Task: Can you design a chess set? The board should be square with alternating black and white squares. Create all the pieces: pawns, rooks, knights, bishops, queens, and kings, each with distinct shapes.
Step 430:
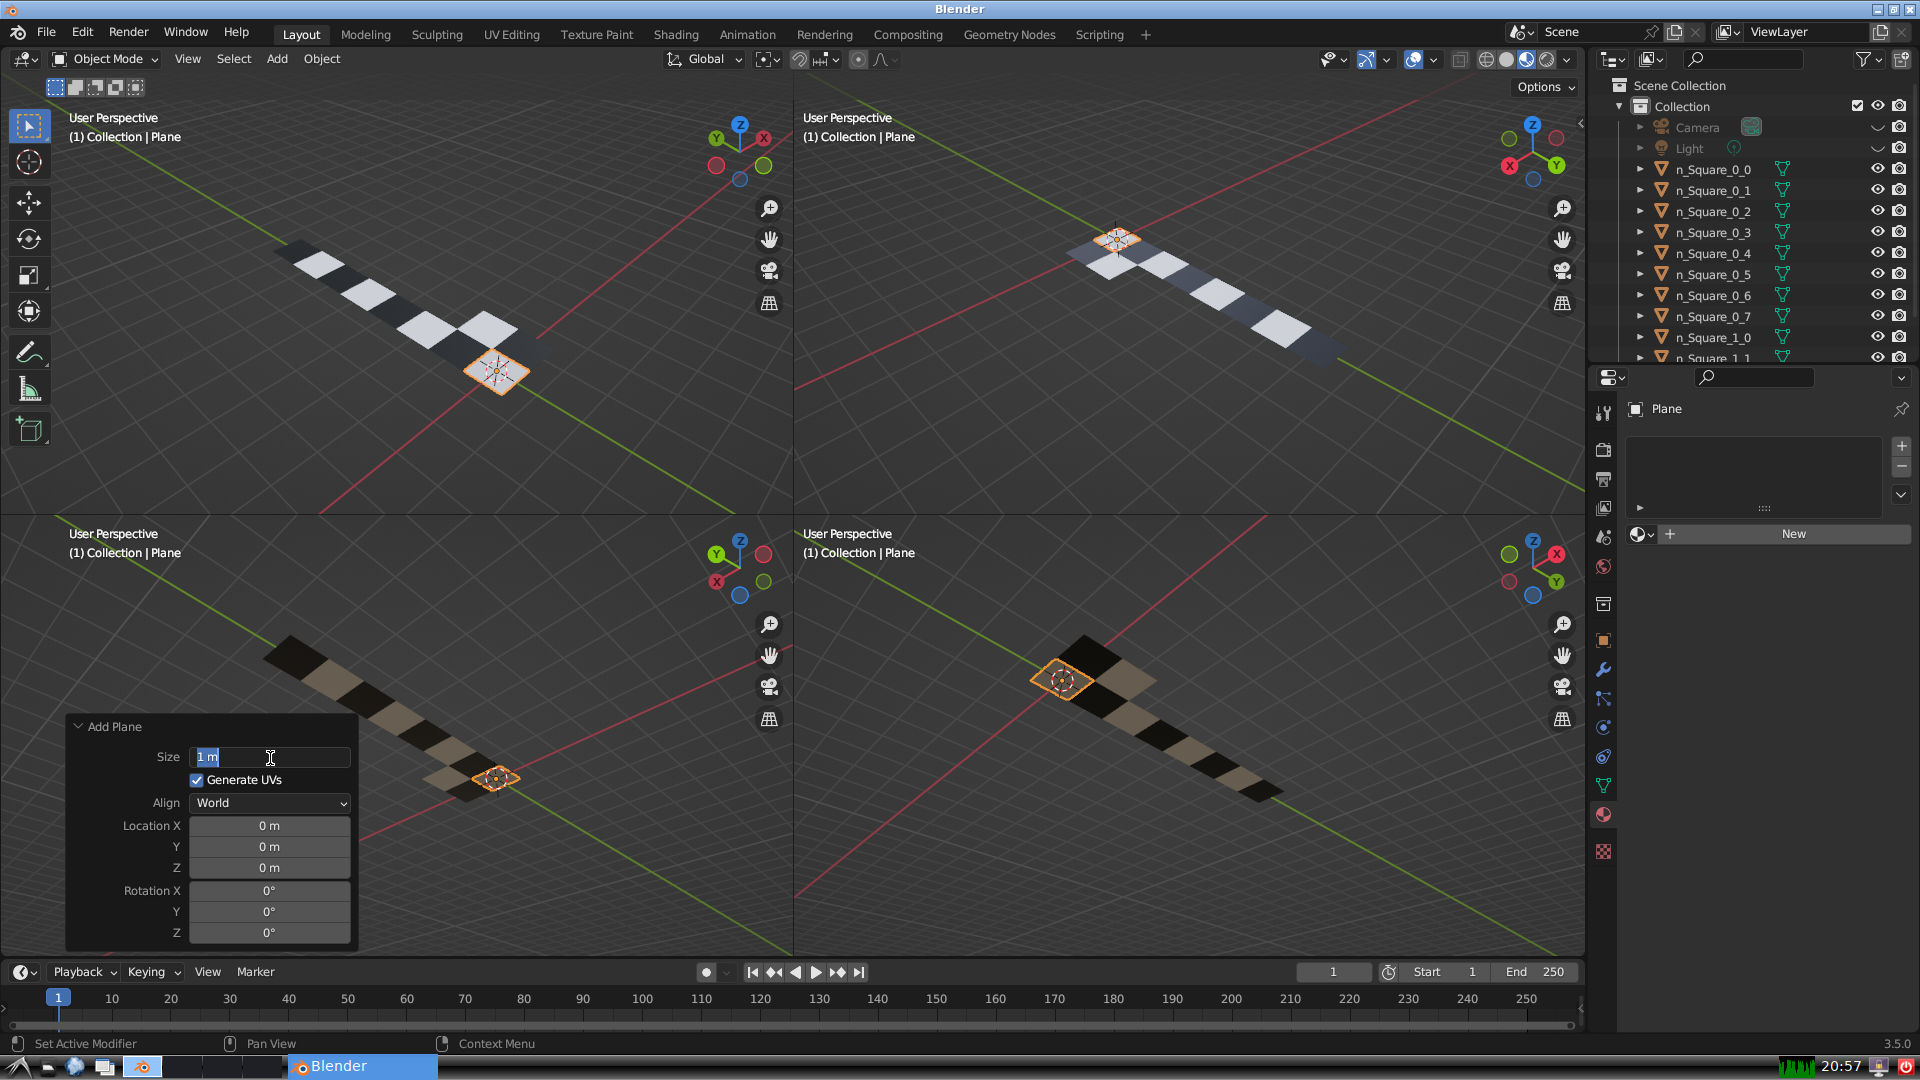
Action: input_text: 1.0